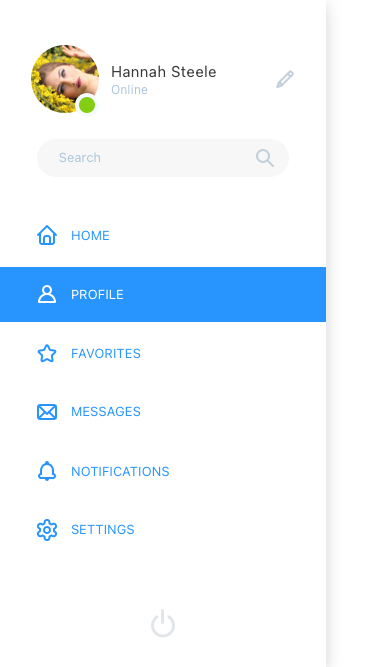
Text in this UI design:
Search
Hannah Steele
Online
Settings
Notifications
Messages
Favorites
Profile
Home